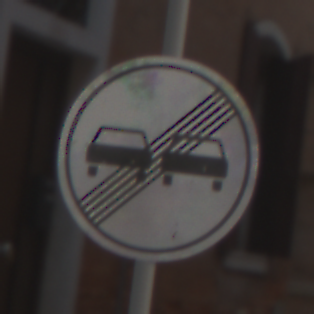
Verkehrszeichen: EndeUeberholverbot
Umgebung: Outdoor, Urban
Tageszeit: Midday
Wetter: Clear
Licht: Natural
Jahreszeit: NotSpecified
Kontrast: HighContrast